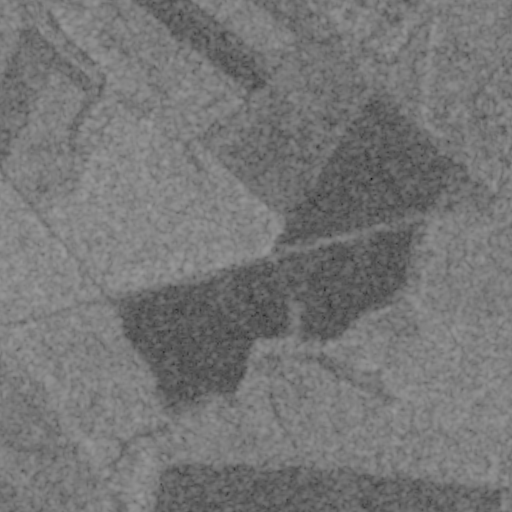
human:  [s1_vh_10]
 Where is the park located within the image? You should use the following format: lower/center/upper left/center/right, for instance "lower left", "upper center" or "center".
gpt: The park is located in the upper right of the image.
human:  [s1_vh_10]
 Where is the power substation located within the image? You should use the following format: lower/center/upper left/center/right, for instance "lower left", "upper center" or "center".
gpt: The power substation is located in the upper right of the image.
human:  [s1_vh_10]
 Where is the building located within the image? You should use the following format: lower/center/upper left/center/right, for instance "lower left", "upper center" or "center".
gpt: There is no building in the image.

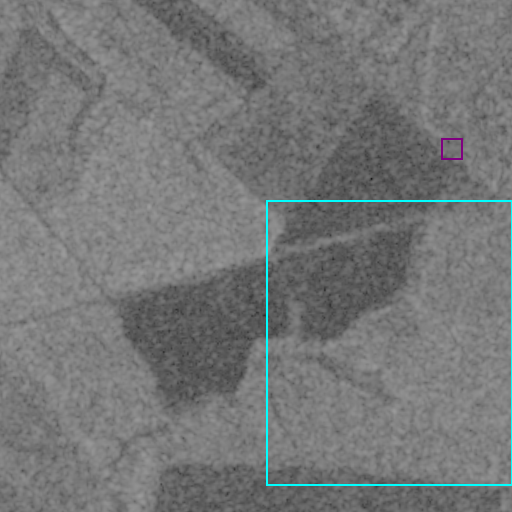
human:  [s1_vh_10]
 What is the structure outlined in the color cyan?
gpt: The structure outlined in cyan is a crop field.
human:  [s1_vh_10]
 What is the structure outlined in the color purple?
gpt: The structure outlined in purple is a park.
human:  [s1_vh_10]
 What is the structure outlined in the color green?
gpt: There is no green outline.